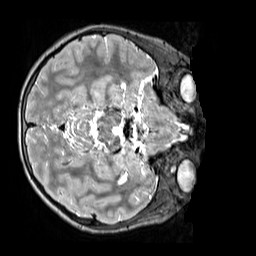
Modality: T2w
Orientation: axial
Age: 9
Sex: male
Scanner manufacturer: siemens
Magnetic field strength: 3 T
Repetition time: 3.2 s
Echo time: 0.408 s